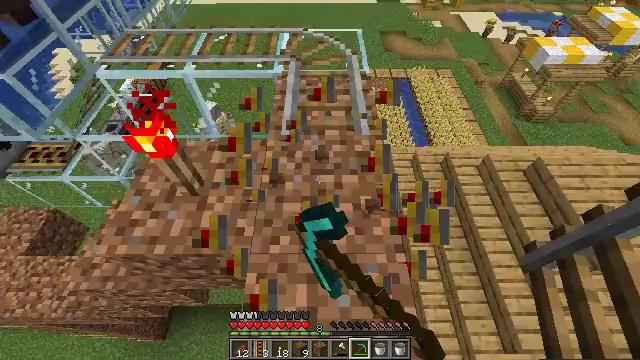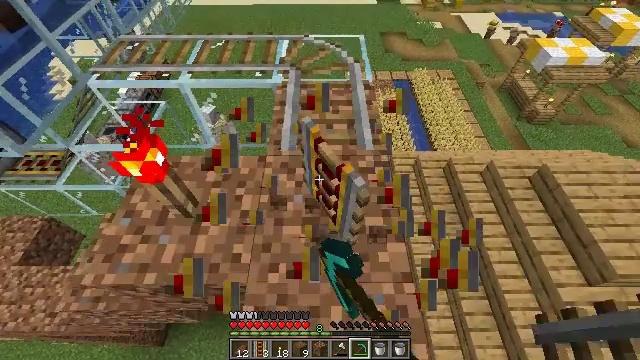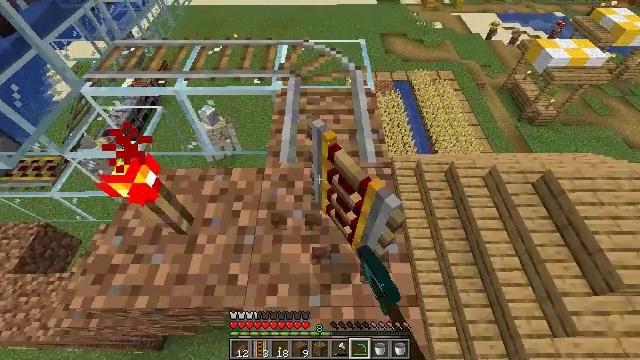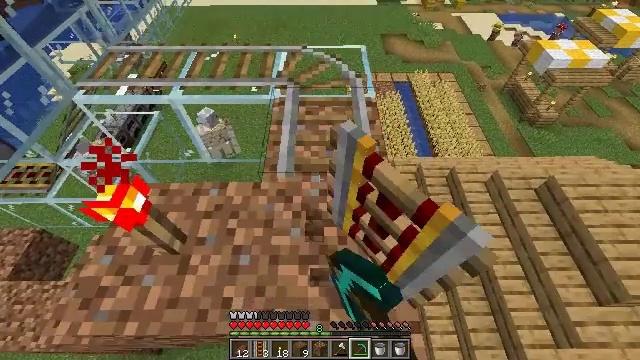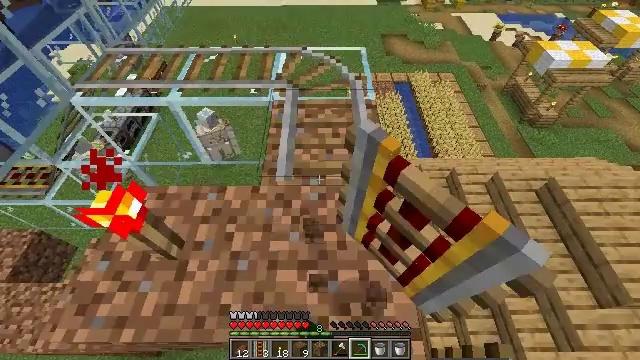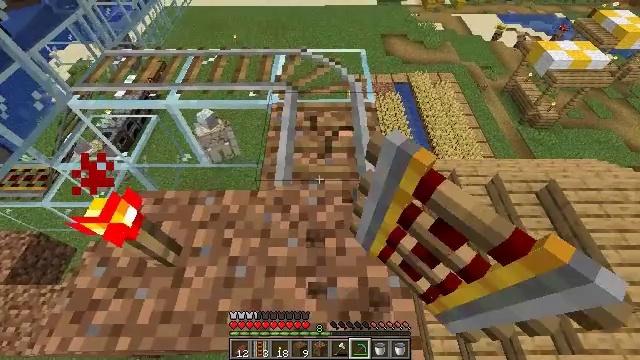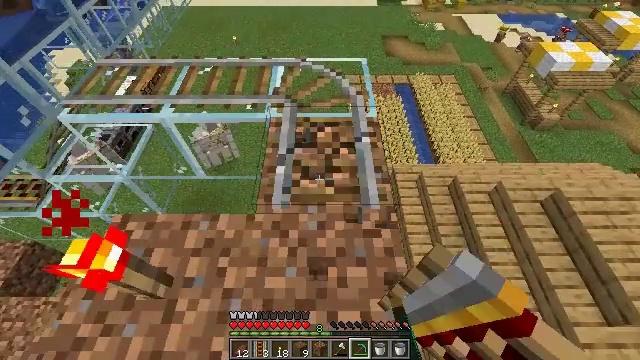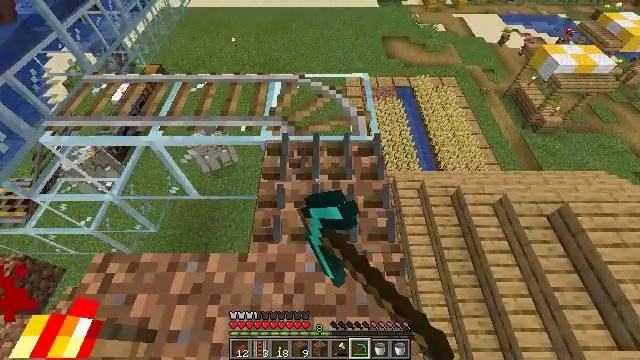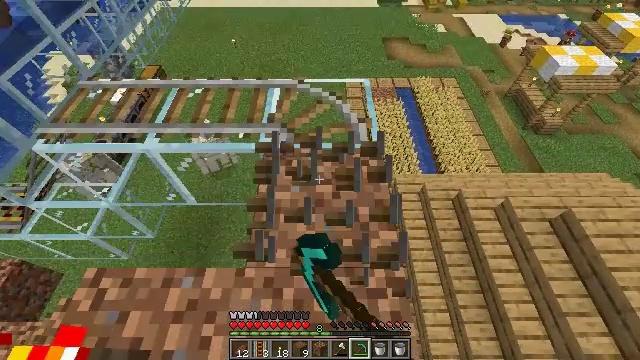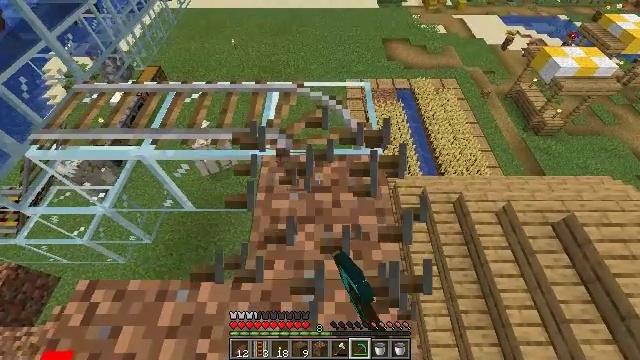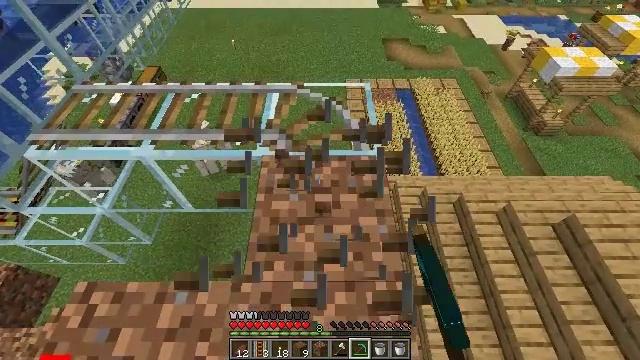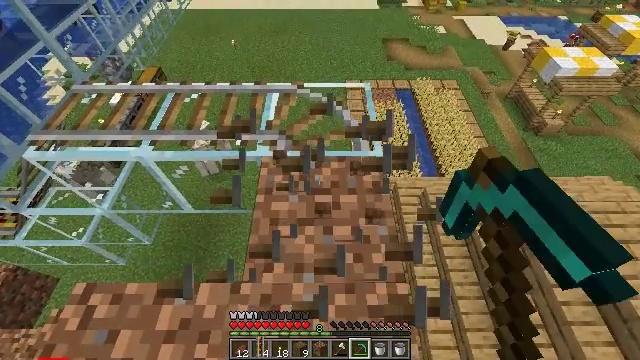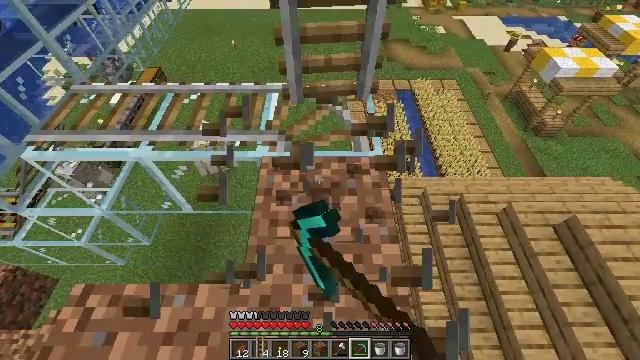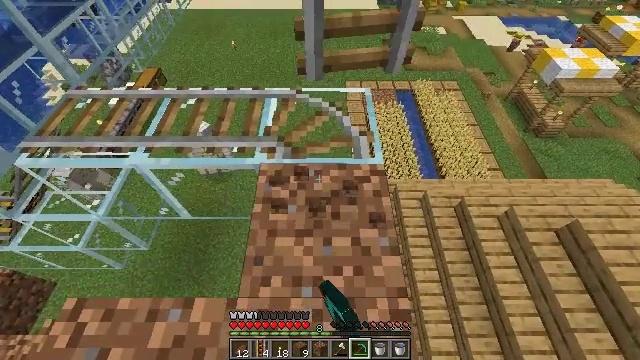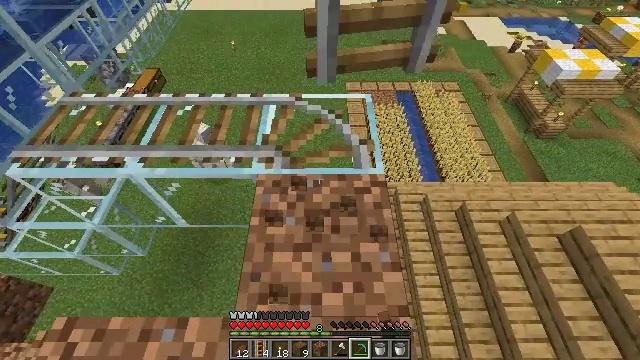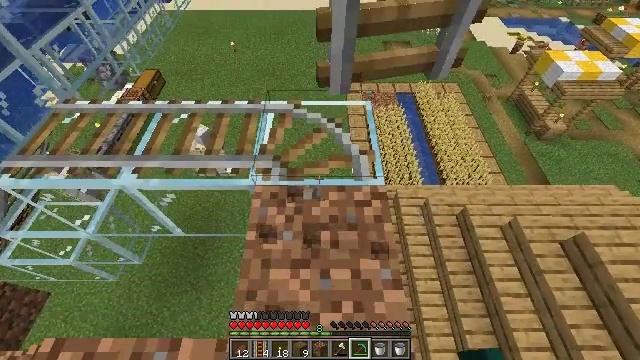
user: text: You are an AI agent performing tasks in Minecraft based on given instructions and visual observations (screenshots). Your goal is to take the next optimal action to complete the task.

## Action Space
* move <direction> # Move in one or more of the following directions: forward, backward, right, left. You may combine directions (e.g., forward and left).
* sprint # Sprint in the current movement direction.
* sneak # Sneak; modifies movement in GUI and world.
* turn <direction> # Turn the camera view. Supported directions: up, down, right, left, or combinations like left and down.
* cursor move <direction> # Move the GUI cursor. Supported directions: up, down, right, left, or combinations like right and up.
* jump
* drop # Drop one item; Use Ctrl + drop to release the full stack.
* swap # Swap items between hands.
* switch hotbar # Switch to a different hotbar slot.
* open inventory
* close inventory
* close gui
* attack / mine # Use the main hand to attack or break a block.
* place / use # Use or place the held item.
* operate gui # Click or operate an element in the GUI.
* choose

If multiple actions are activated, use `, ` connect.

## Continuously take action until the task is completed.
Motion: motion action
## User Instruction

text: Recycle the rail from an abandoned track.
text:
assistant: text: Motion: move forward, attack / mine
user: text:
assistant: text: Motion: attack / mine
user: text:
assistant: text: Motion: attack / mine
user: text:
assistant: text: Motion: attack / mine
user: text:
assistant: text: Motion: move forward, attack / mine
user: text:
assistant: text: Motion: move forward, attack / mine
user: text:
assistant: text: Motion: move forward, attack / mine
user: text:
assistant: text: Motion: attack / mine
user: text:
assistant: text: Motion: attack / mine
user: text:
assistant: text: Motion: attack / mine
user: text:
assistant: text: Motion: attack / mine
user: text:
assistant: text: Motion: attack / mine
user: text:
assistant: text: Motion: move forward, attack / mine
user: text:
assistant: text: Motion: move forward, attack / mine
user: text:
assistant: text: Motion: move forward, attack / mine
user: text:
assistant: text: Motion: attack / mine
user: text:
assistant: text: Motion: attack / mine
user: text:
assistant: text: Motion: attack / mine
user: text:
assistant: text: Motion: attack / mine
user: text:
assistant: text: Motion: attack / mine
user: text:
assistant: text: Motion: attack / mine
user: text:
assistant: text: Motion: attack / mine
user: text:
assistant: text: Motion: attack / mine